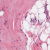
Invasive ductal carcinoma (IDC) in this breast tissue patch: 0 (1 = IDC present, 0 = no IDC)